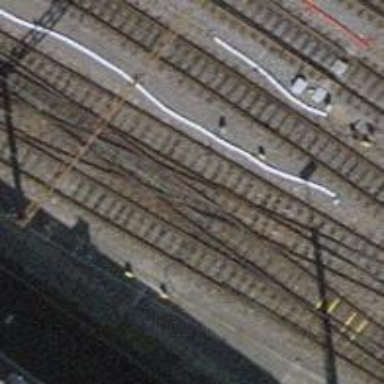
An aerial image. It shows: Single-track railway siding with electrified contact lines.